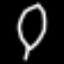
Label: leaf